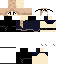
A male human skin with medium skin, wearing blonde bald dressed in a blue hoodie and black pants, featuring a closed mouth.